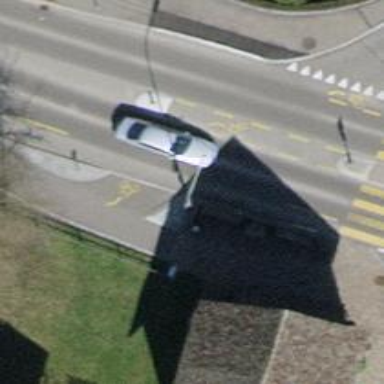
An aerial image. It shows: Asphalt sidewalk.